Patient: sex M, age 30
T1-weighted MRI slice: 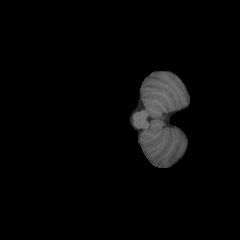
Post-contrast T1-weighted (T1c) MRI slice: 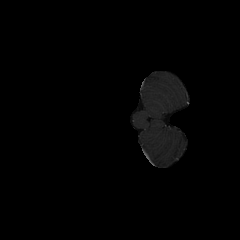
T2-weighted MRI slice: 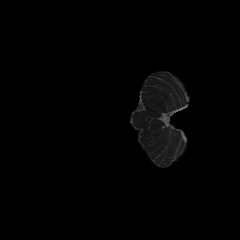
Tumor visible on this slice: no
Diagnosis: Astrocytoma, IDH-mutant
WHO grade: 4